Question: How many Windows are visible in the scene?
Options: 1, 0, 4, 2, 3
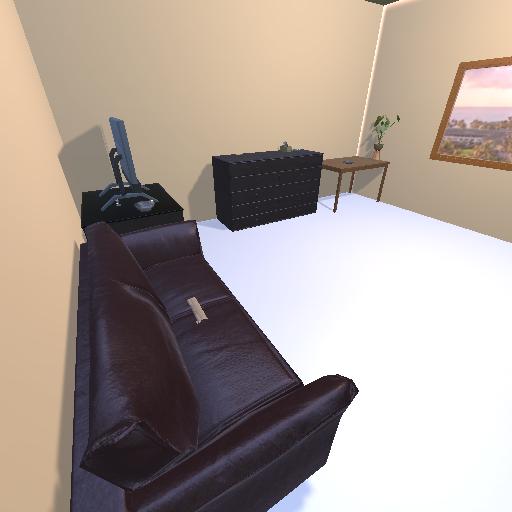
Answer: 1